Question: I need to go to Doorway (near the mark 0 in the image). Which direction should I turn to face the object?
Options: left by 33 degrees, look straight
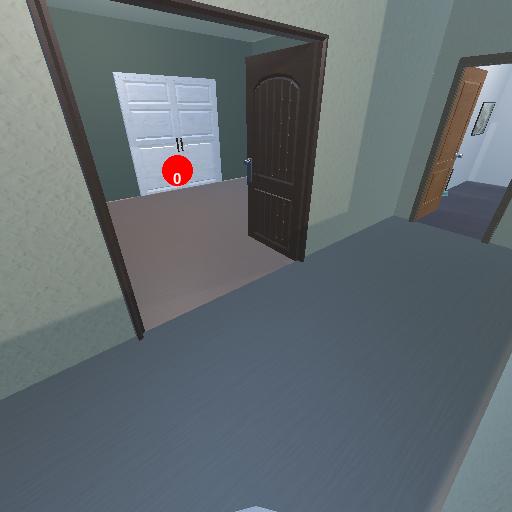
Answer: left by 33 degrees